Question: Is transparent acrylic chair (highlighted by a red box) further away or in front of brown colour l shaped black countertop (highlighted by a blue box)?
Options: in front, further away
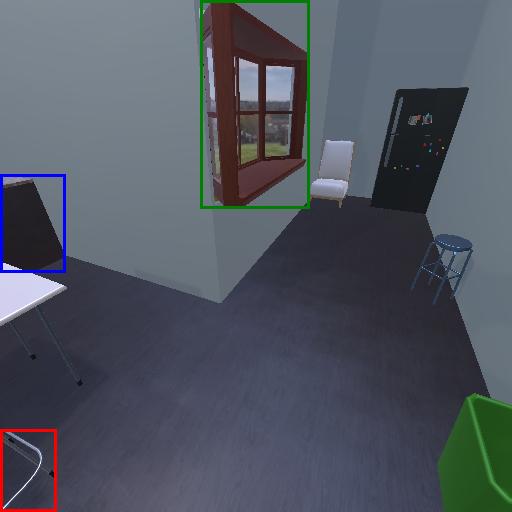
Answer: in front